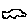
Label: car